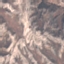
Land use / land cover class: HerbaceousVegetation